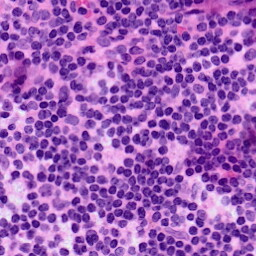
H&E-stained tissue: LymphNode